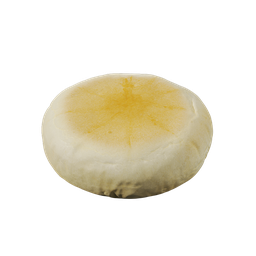
Label: nature